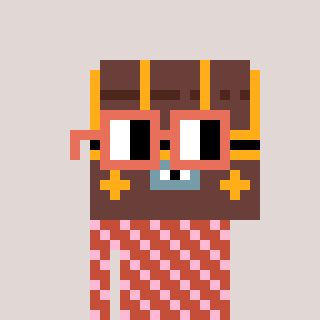
a pixel art character with square orange glasses, a treasure chest-shaped head and a rust-colored body on a warm background